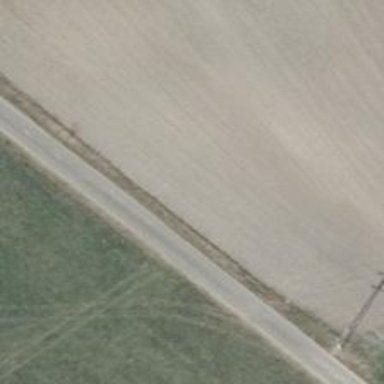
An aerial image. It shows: Grass track with grade 5 tracktype.